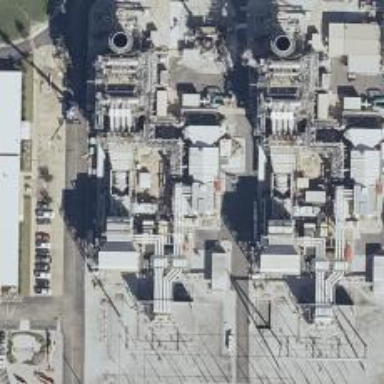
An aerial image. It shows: Gas-powered generator using steam turbine.